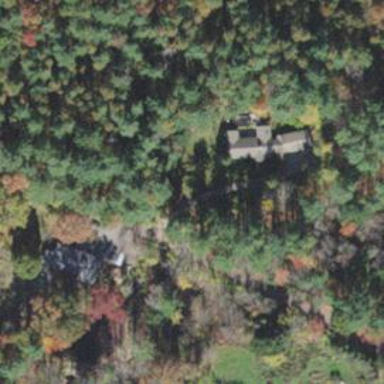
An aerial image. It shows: Driveway.